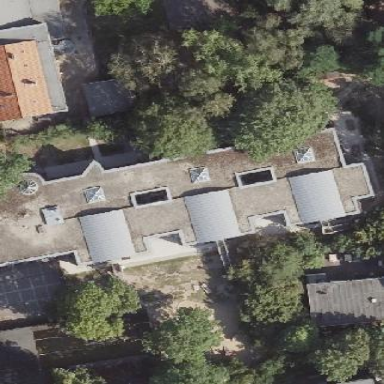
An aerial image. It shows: Kindergarten.